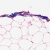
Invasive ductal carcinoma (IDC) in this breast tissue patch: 0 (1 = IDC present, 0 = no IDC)